Question: I've been working with particle systems in Three.js for a couple weeks now. I started out using an 'Object3D' and adding my own 'Vector3's and 'MeshBasicMaterial's (and other materials like Phong and Lambert) then someone turned me on to the built-in 'ParticleSystem' object and the 'BasicParticleMaterial' because it could be tagged for sorting and may have other advantages. However, now through some further research I'm finding these may be deprecated ('ParticleSystem', 'BasicParticleMaterial') and perhaps it is now <URL>. Along the way I discovered that 'BasicParticleMaterial' could support only one texture for all the particles, and I need to used multiple textures so my questions are:
1. What are the current Object and Material for a particle system in Three.js?
2. Does it support multiple textures (a variety of images for the particles)?
3. If the current particle system doesn't support multiple textures, I'm considering going back to an Object3D with custom materials and geometry. Is there a more suitable choice I might be missing?
My specific task is to make several hundred abstract figures each composed of multiple particle clouds (10+) and each of those particle clouds composed of 400+ particles. The particles are different hand drawn sketch marks so that when many varied marks are present in each cloud the whole figure appears hand drawn. All the marks lightly pulse from the center as if blown by a light wind.
I am looking for the most efficient material and object for this task that can also handle multiple textures so the particles can be different hatch marks. For example, below is a single particle cloud (each abstract figure would be composed of a variety of differently shaped clouds like this), however this cloud is composed of only a single kind of hatch mark and I would like to mix a variety of marks as particles.

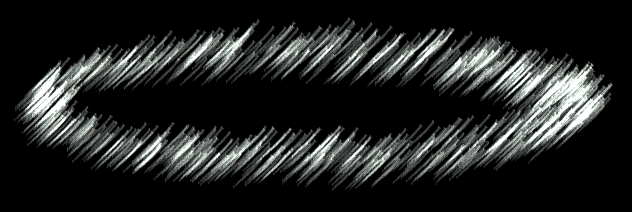
Answer: Your code should do something like this (you're probably not using canvases, so you'll have to use the textureloader instead and use the callbacks to only add sprites when they're loaded .. also set 'texture.needsUpdate = true;' if all you see is a black sprite).
'''
var texture1 = new THREE.Texture( canvas1 );
var texture2 = new THREE.Texture( canvas2 );
var texture3 = new THREE.Texture( canvas3 );
var material1 = new THREE.SpriteMaterial({ map: texture1 });
var material2 = new THREE.SpriteMaterial({ map: texture2 });
var material3 = new THREE.SpriteMaterial({ map: texture3 });
var sprite1, sprite2, sprite3;
var particleCloud1 = new THREE.Object3D();
for ( var i = 0; i < 100; i += 1 ) {
sprite1 = new THREE.Sprite( material1 );
// set position etc
particleCloud.add( sprite1 );
sprite2 = new THREE.Sprite( material2 );
// set position etc
particleCloud.add( sprite2 );
// and on ...
}
scene.add( particleCloud1 );
'''
This will share the textures and materials across all the sprites. You should be able to have hundreds of them at the very least, possibly many thousands, though animating them might be very expensive in terms of performance (no way around that, as far as I know).
You could even have the various textures in a single texture atlas and use the parameters 'texture.offset.x', 'texture.offset.y', 'texture.repeat.x' and 'texture.repeat.y' to get at the right texture from the atlas. Though I don't think you'll gain much from doing so given your use case.